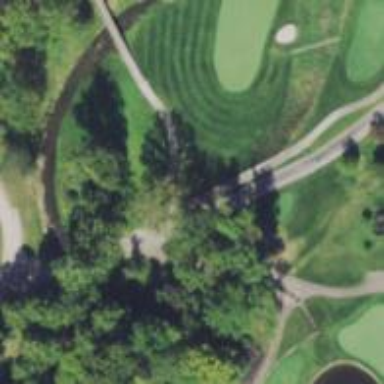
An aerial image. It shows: Footway that doubles as golf path.